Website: macys
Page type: gifting
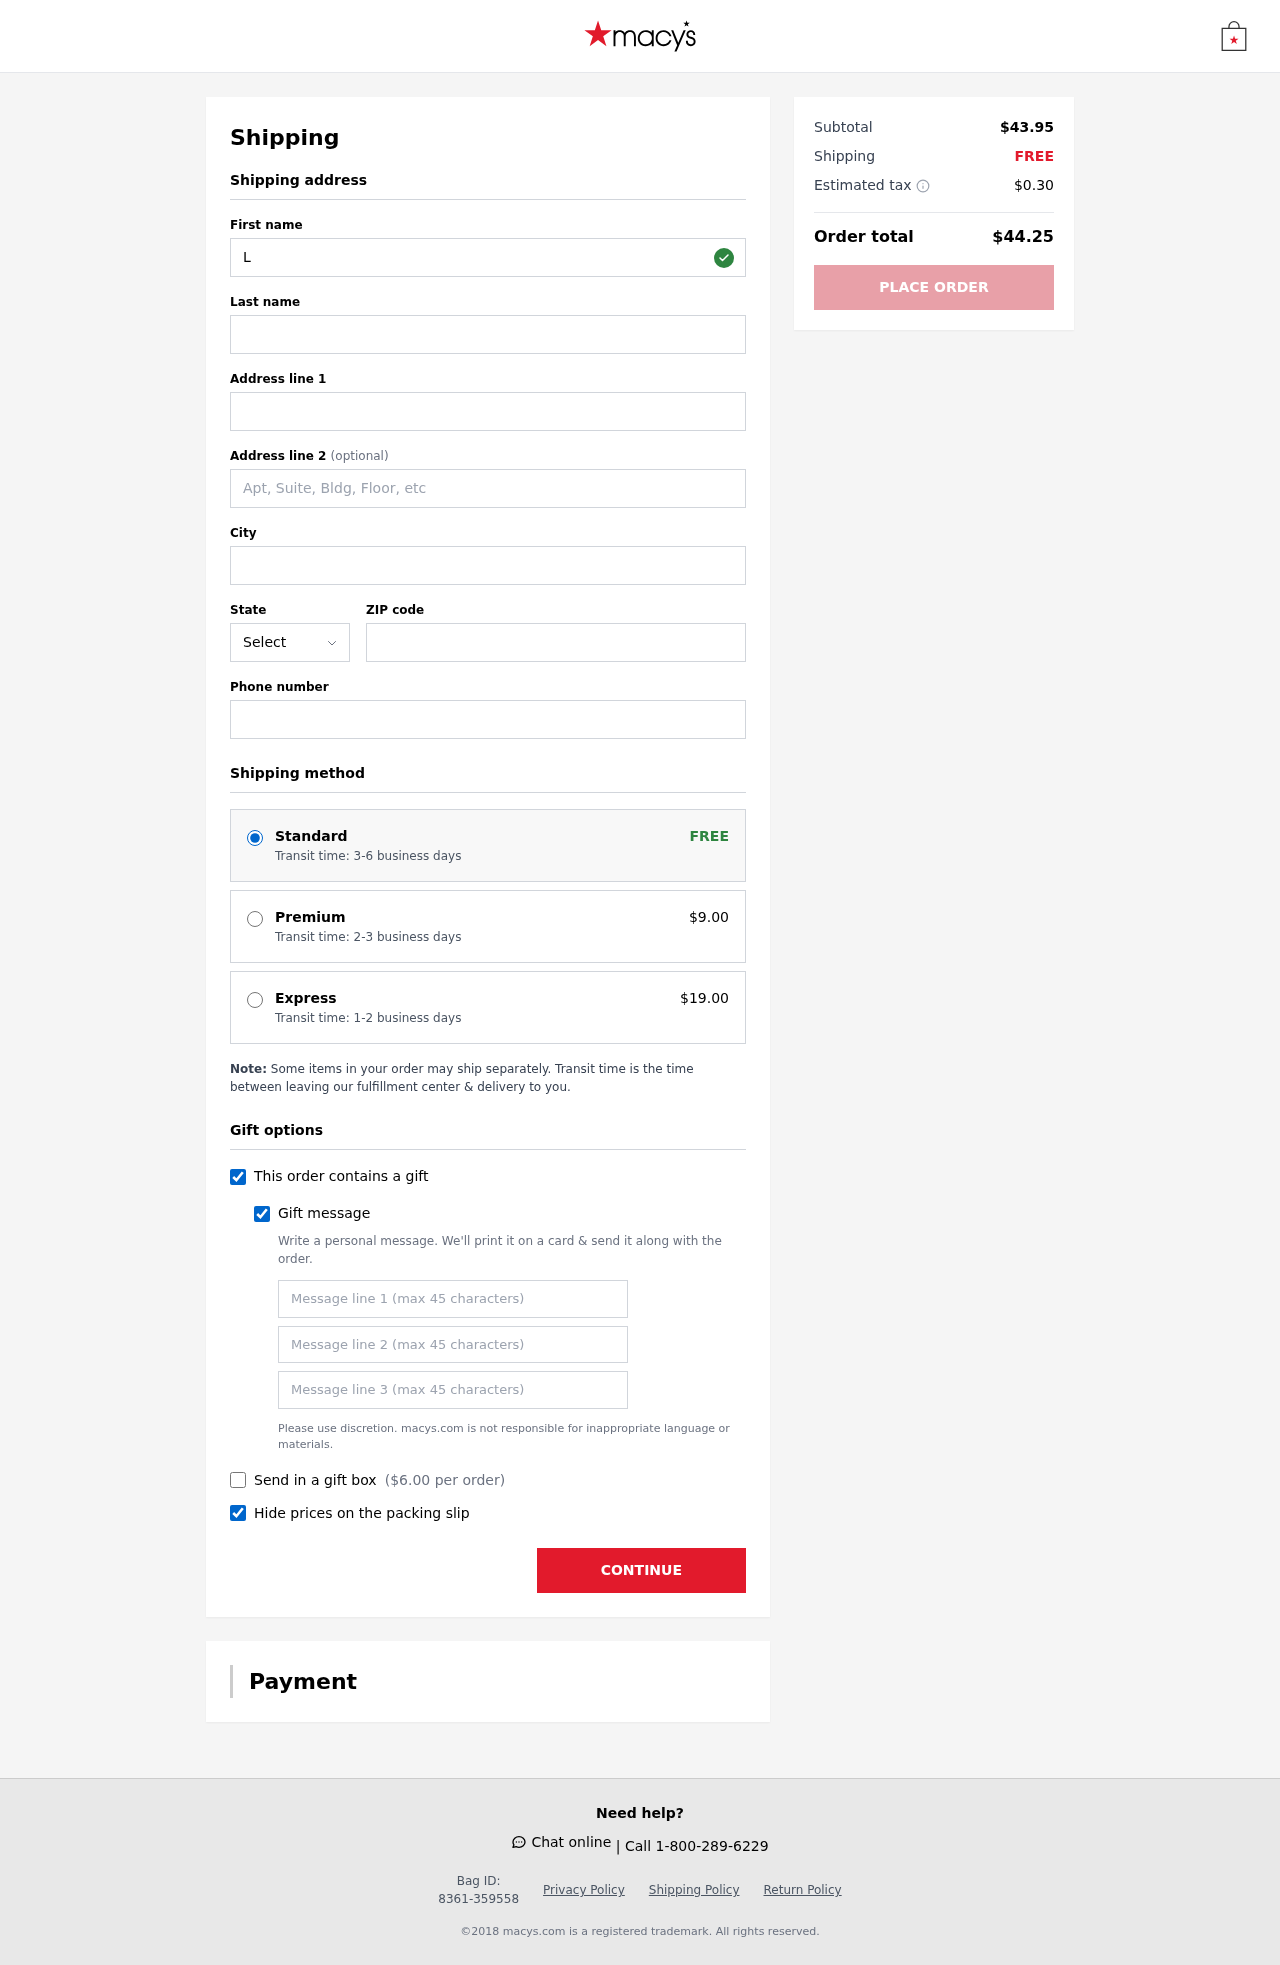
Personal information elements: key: PII_STATE_ABBR
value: DE
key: PII_FIRSTNAME
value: Lisa
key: PII_LASTNAME
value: Benson
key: PII_STREET
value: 729 Orr Rest
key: PII_CITY
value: South Matthewland
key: PII_POSTCODE
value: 91772
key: PII_PHONE
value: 2234496582
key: PII_GIFT_MESSAGE
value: Happy Birthday, Sarah! I know how much you’ve been wanting to hit the pavement with some fresh kicks—so I thought these would be perfect for your next run! Can’t wait to see you crushing those miles! Lisa
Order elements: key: ORDER_SHIPPING_STANDARD
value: Transit time: 3-6 business days
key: ORDER_SHIPPING_PREMIUM
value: Transit time: 2-3 business days
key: ORDER_SHIPPING_PREMIUM_PRICE
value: $9.00
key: ORDER_SHIPPING_EXPRESS
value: Transit time: 1-2 business days
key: ORDER_SHIPPING_EXPRESS_PRICE
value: $19.00
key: ORDER_GIFT_BOX_PRICE
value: $6.00
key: ORDER_SUBTOTAL
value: $43.95
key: ORDER_SHIPPING_COST
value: FREE
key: ORDER_TAX
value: $0.30
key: ORDER_TOTAL
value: $44.25